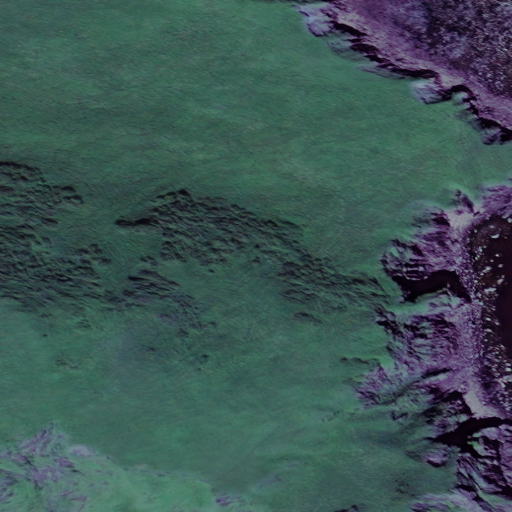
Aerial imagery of cape in Alaska named Left Cape containing only unknown